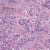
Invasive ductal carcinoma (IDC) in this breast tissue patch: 1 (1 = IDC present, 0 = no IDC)